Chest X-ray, PA view. Patient: 60 years old, sex F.
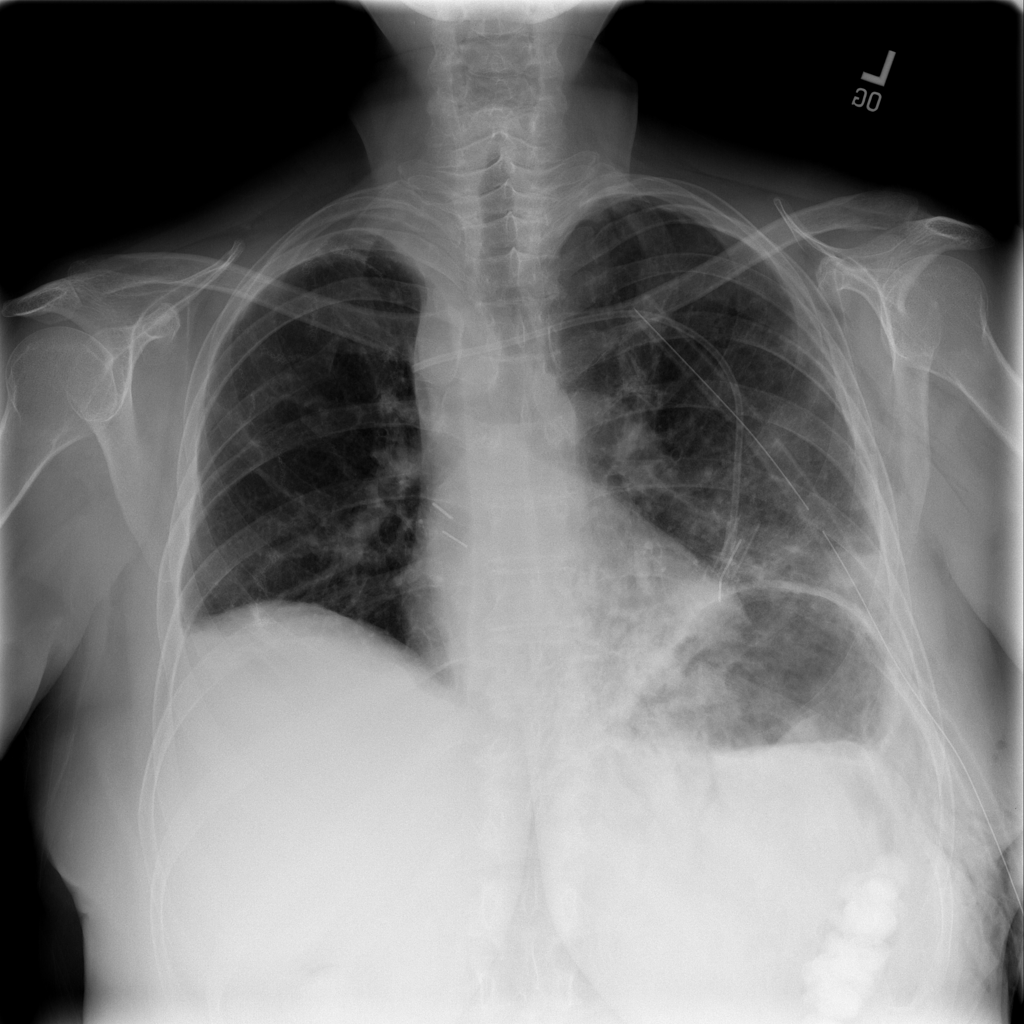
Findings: Consolidation, Emphysema, Infiltration, Nodule, Pleural_Thickening